Question: Im trying to refresh a .log file every second to show instant/realtime update straight to the webpage. My HTML is as follows
'''
<html>
<head>
<script src="https://code.jquery.com/jquery-1.10.2.min.js"></script>
<script src="https://code.jquery.com/ui/1.10.4/jquery-ui.js"></script>
</head>
<body>
<div id="console" style="background-color:black;color:green;overflow:auto;width:500px;height:700px;">
</div>
</body>
'''
'''
<script type="text/javascript">
$(document).ready(function(){
setInterval(function(){
$("#console").load('/log/latest.log');
}, 1000;
});
'''

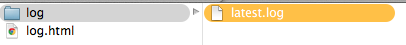
Answer: Why you don't use node.js and websocket to resolve this requirement?
You just need to setup a simple node.js server and enable websocket service.In your html page should also add a websocket client.
After that, node.js server helps you to check the log file and websocket helps you to update the results in realtime.If you do this,even if a more complicated business comes out,you can also resolve it very quickly.
Enjoy node.js ;-)